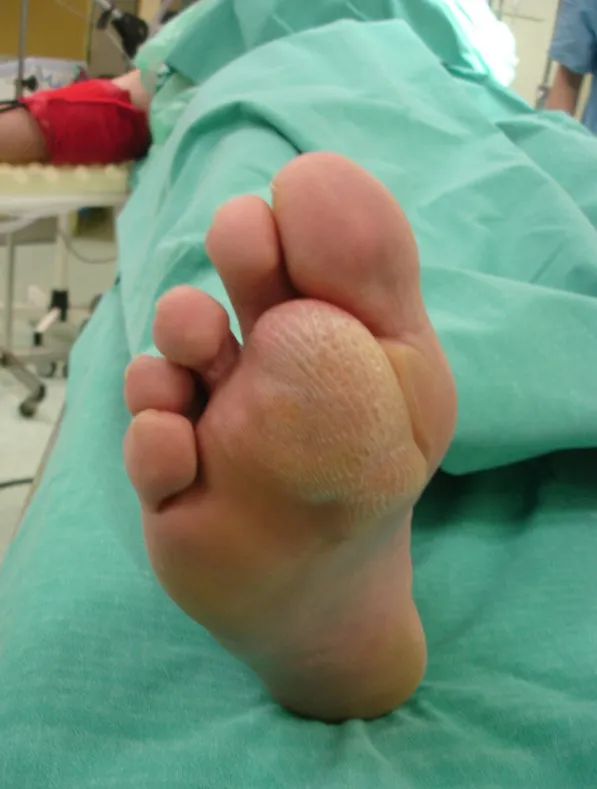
The soft nodular mass at the plantar surface of the forefoot.
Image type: medical_photograph (other_medical_photograph)